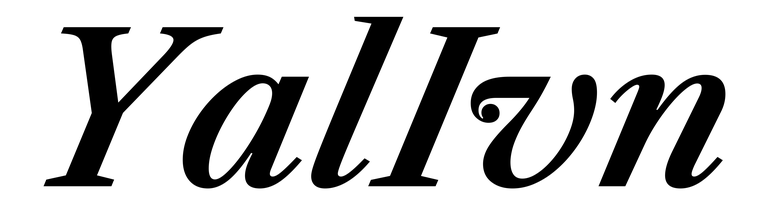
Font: LibreCaslonText-Italic_SemiBold_Italic